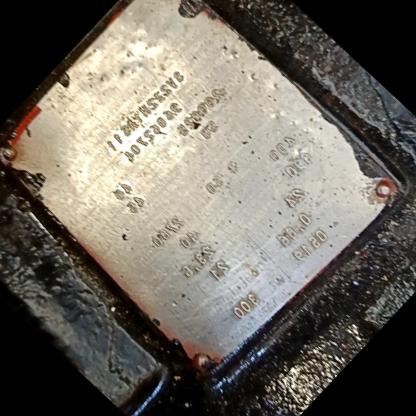
Klasa: tabliczka-znamionowa